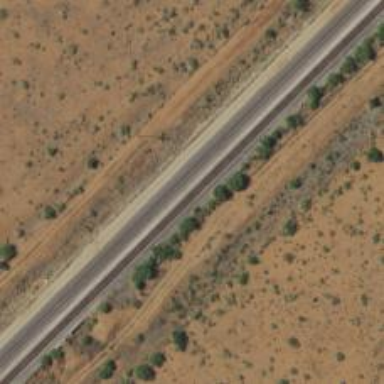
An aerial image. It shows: Railway track.